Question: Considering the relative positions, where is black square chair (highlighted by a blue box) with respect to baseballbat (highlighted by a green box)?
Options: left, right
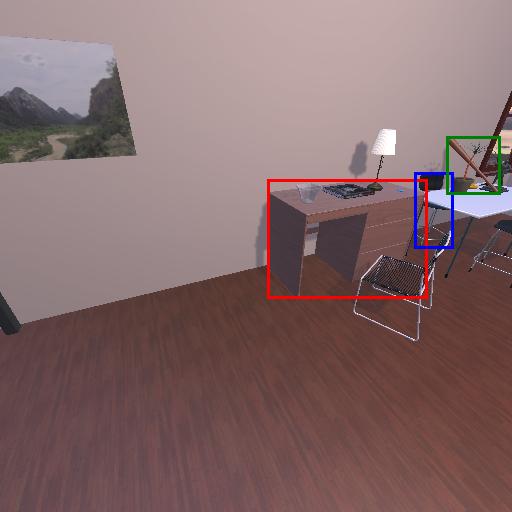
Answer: left